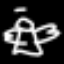
Label: angel